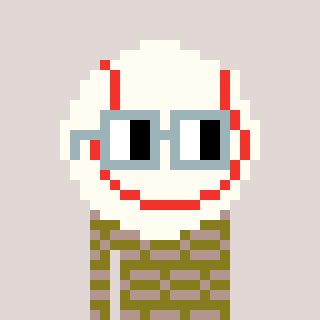
a pixel art character with square dark gray glasses, a baseball ball-shaped head and a gunk-colored body on a warm background